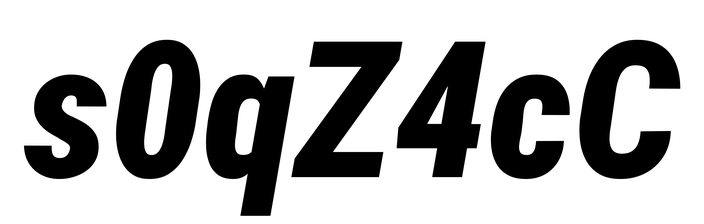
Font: Roboto-Italic_Condensed_Black_Italic